Brain MRI, t2w sequence, axial 2D slice.
Patient: age 28, sex F, weight 95 kg, height 1.95 m
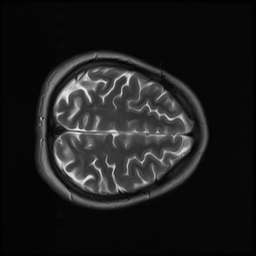